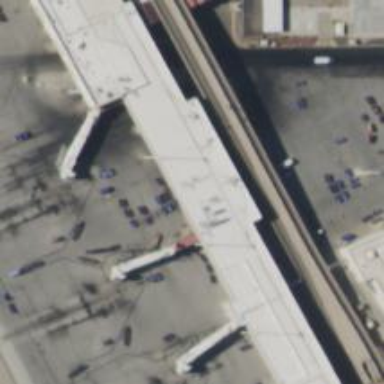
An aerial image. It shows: Airport gate.